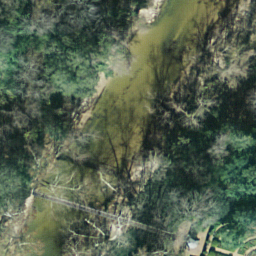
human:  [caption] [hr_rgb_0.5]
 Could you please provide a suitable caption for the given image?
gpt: It is a river with a dense forest on both banks of the river .

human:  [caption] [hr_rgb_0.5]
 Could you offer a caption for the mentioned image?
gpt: Green plants flourish on both banks of the river .

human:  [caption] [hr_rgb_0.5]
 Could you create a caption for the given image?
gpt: Lots of green plants flourish on both banks of the river .

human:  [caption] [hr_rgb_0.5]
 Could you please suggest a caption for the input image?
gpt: A river with a dense forest on both banks of the river .

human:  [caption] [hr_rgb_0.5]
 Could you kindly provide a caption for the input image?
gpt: A river goes through a dense forest .